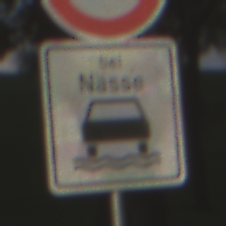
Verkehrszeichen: BeiNaesse
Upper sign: Geschwindigkeit70
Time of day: MorningAfternoon
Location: Outdoor (Nature)
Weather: Clear
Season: NotSpecified
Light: Natural